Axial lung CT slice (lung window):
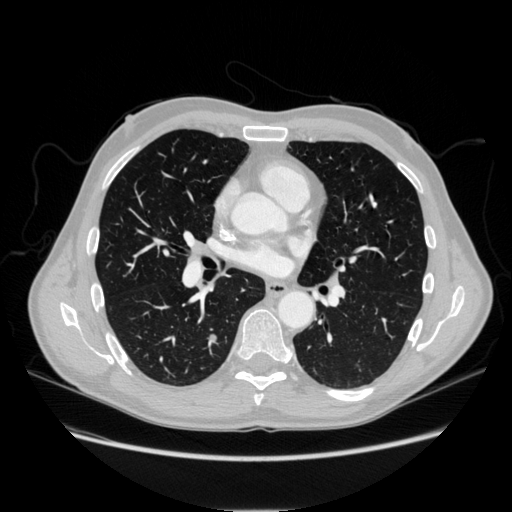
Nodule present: yes
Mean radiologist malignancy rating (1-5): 2.75